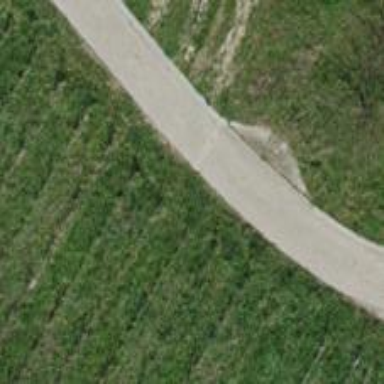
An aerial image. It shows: Service road with smooth asphalt surface of grade 1 tracktype.